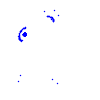
Particle: kaon